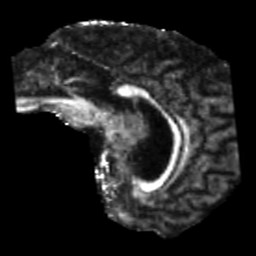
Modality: FA
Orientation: sagittal
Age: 41
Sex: male
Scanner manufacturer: siemens
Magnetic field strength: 3 T
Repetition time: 5.25 s
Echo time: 0.08 s